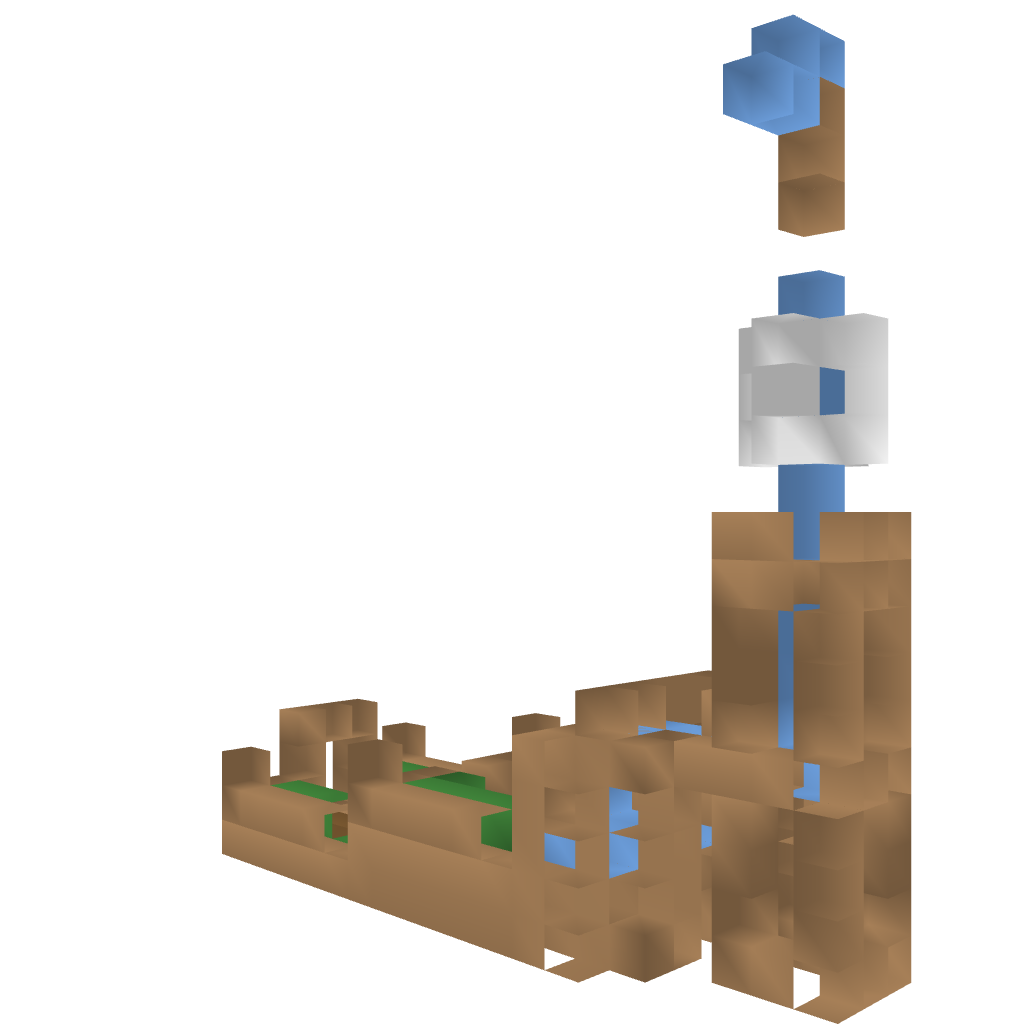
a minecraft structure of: Pumpkin &amp; Melon Farm bad low quality